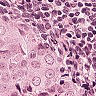
Metastatic tissue present: yes